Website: macys
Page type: receipt
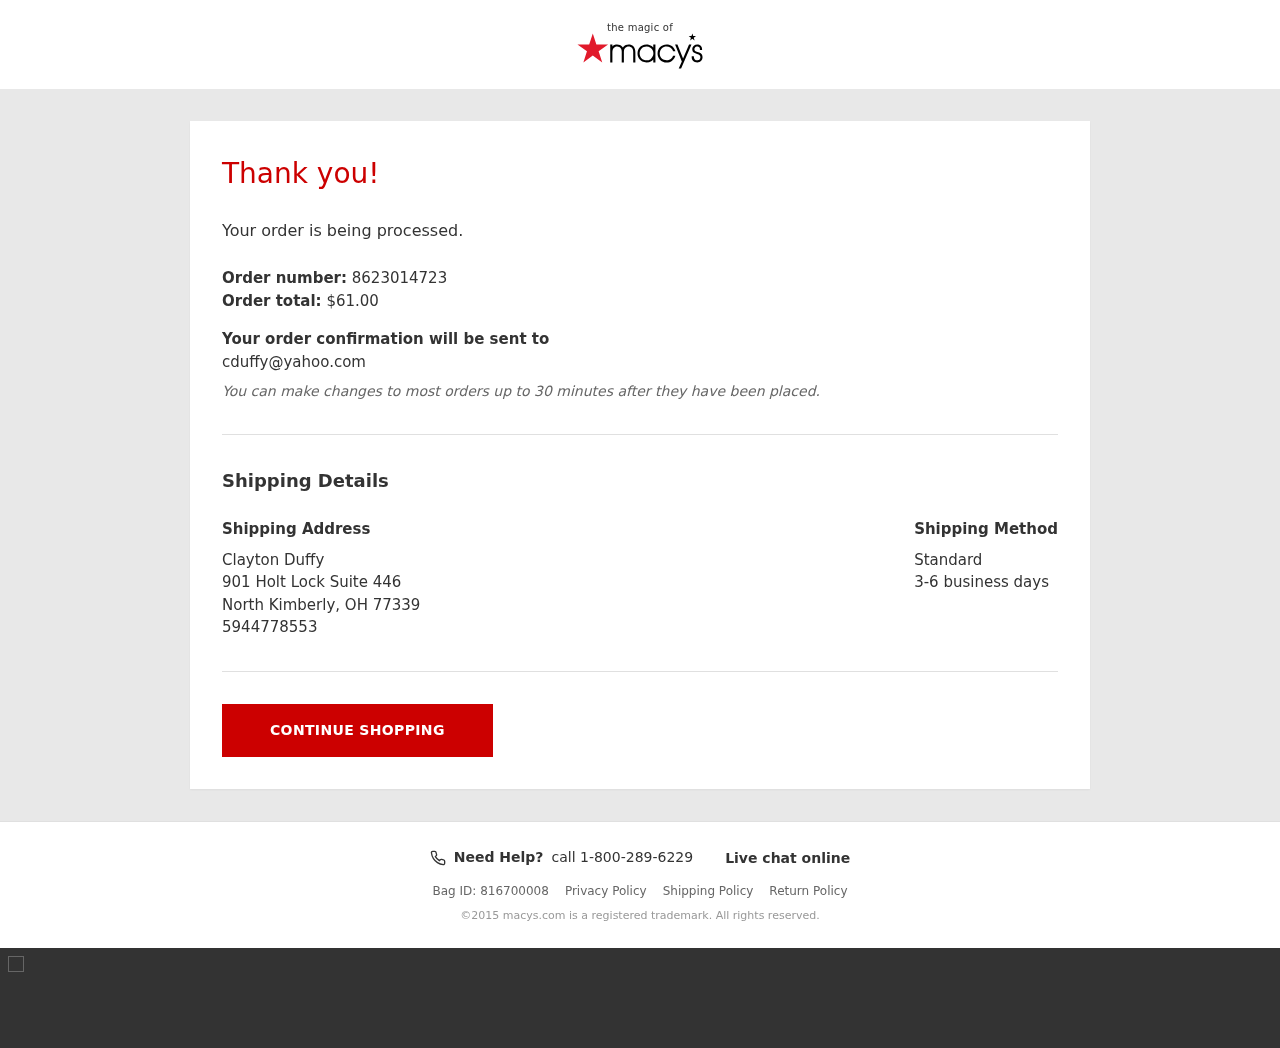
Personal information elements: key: PII_CITY_STATE_ZIP
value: North Kimberly, OH 77339
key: PII_EMAIL
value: cduffy@yahoo.com
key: PII_FULLNAME
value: Clayton Duffy
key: PII_PHONE
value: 5944778553
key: PII_STREET
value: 901 Holt Lock Suite 446
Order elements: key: ORDER_ID
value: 8623014723
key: ORDER_TOTAL
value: $61.00